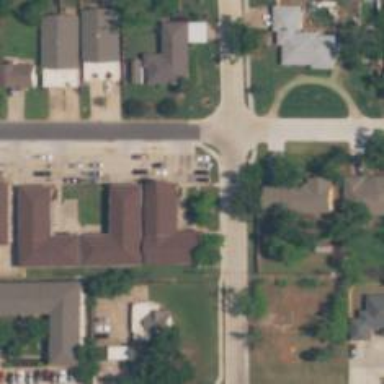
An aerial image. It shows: Residential road with sidewalk on the left.